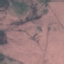
Label: HerbaceousVegetation